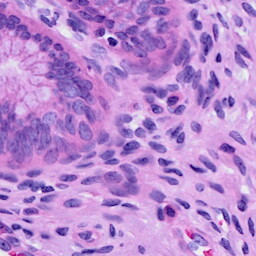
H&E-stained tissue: Cervix